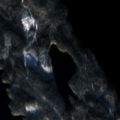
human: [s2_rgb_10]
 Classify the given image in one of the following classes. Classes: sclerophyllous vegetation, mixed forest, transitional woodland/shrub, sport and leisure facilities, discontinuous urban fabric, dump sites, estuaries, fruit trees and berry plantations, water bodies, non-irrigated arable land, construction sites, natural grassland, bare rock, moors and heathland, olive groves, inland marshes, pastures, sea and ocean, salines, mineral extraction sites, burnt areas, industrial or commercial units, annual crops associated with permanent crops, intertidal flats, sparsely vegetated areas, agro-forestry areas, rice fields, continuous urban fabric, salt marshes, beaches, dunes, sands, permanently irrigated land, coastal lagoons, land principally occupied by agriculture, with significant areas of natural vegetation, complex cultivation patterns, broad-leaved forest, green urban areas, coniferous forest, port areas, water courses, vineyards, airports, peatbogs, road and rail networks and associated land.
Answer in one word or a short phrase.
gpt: coniferous forest, mixed forest, water bodies